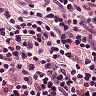
Metastatic tissue present: no